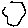
Label: hexagon